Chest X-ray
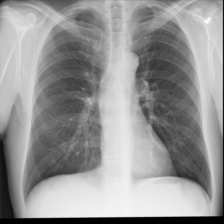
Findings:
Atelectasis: negative
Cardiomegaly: negative
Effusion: negative
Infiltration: negative
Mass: negative
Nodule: negative
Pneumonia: negative
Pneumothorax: negative
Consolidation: negative
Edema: negative
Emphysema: negative
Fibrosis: negative
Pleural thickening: negative
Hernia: negative